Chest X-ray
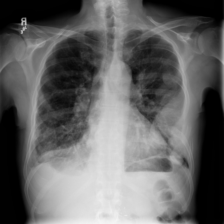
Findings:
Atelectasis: negative
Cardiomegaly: negative
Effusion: positive
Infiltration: negative
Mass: positive
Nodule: negative
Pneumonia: negative
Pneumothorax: negative
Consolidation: negative
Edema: negative
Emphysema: negative
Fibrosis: negative
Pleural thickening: negative
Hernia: negative